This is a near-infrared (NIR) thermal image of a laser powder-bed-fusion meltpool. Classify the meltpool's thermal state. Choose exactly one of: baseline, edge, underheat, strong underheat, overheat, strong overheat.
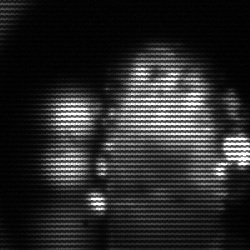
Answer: strong underheat